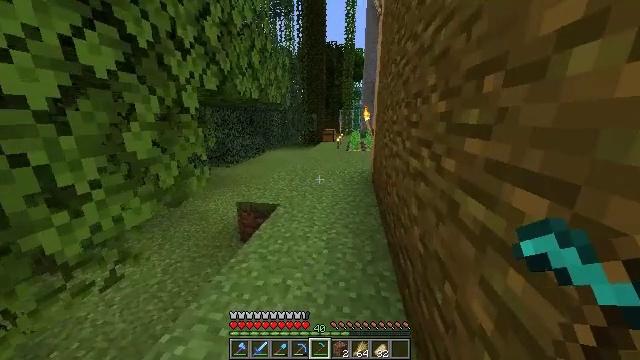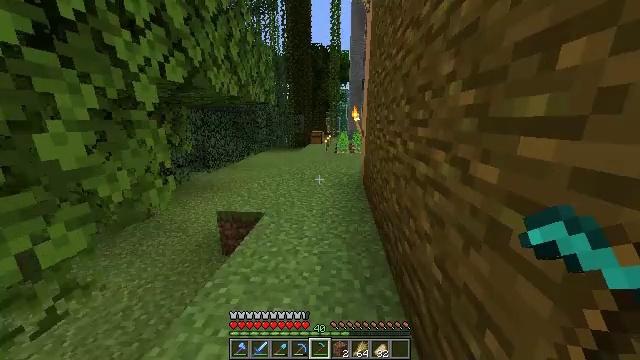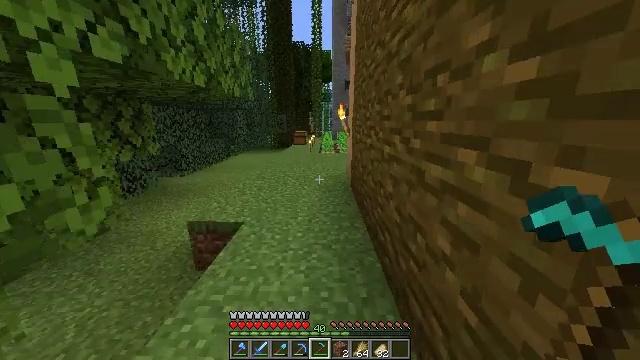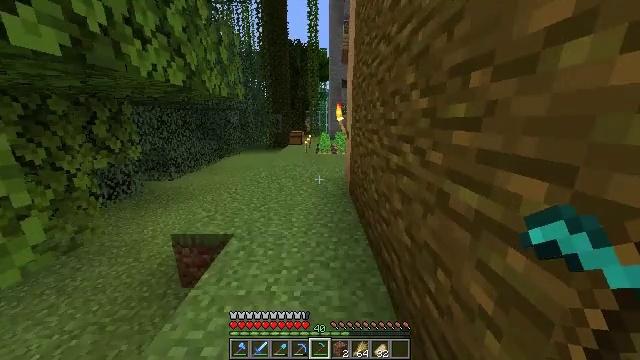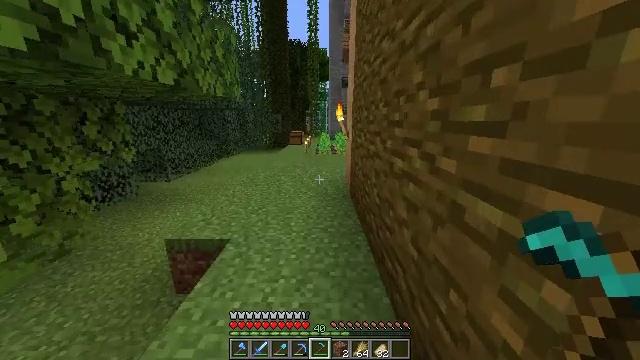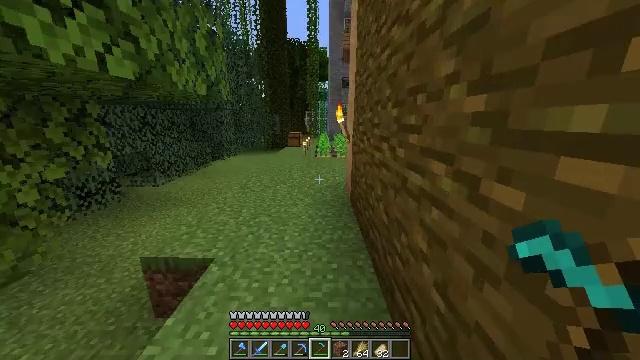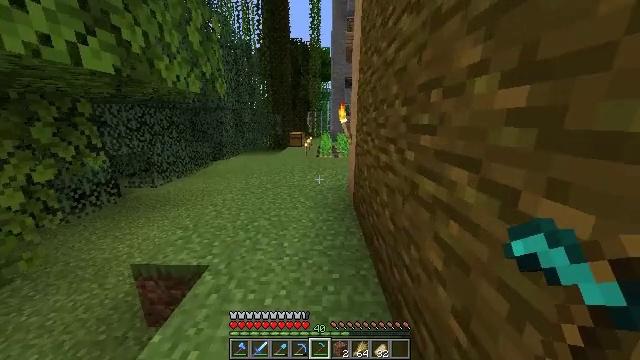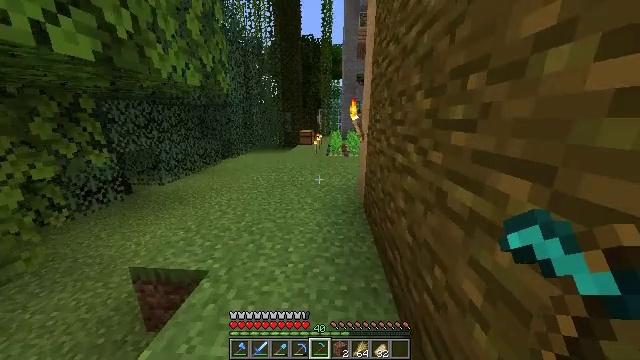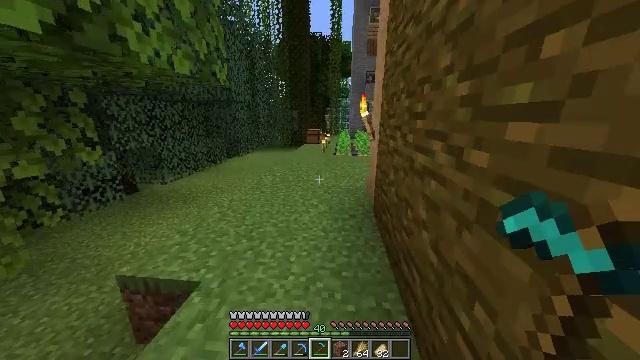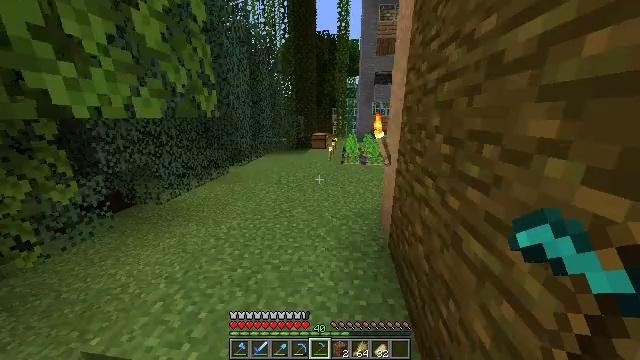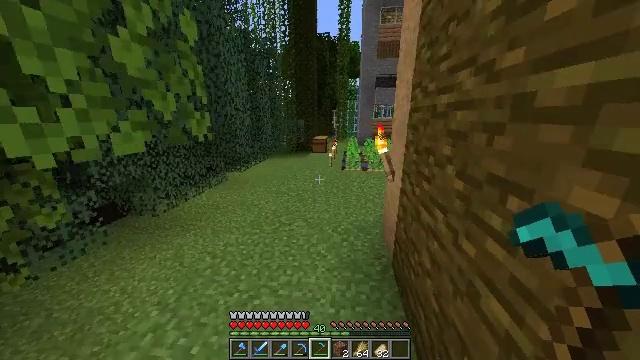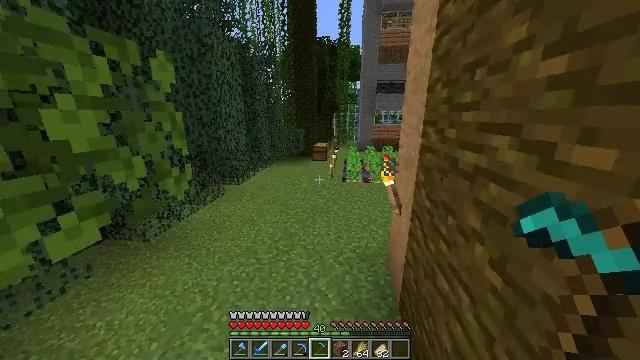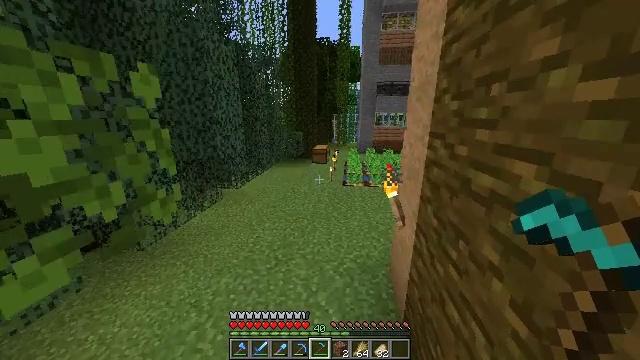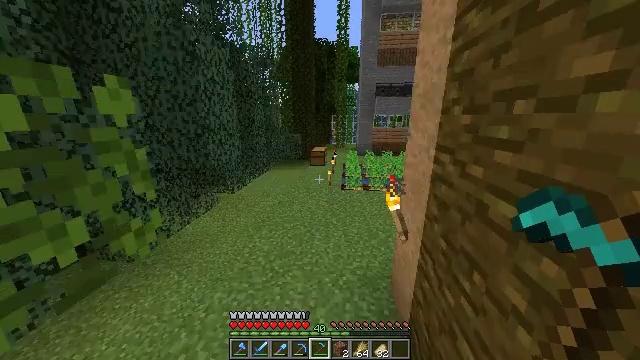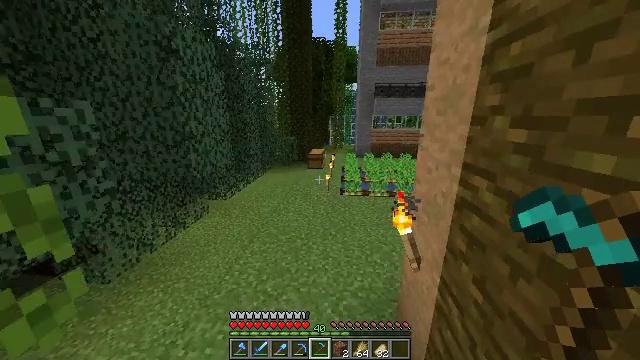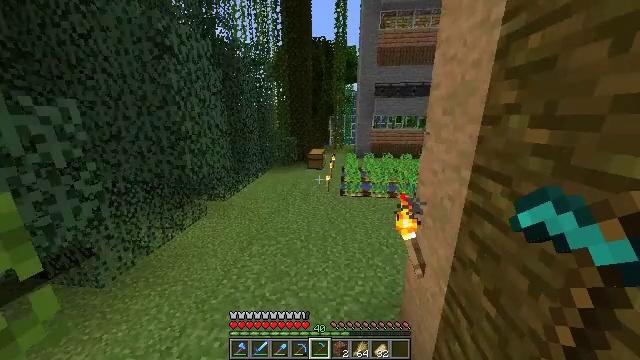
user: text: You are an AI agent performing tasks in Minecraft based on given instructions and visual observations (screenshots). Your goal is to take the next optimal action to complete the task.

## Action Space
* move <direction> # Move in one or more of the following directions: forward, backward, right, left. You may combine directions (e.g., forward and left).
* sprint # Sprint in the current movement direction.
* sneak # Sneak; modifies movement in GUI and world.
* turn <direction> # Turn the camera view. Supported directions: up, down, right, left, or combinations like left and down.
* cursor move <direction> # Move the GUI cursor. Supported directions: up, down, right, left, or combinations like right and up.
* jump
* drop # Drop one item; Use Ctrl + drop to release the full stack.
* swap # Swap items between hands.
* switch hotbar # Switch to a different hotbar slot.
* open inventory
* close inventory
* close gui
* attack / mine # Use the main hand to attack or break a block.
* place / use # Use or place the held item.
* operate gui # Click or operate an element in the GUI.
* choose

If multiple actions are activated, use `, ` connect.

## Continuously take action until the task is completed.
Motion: motion action
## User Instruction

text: Mine the fully grown carrots.
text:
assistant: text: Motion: move forward, sprint, turn right
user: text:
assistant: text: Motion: move forward, sprint, turn right
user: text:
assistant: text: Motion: move forward, sprint
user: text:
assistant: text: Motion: move forward
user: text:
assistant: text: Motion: move forward
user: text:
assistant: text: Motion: move forward
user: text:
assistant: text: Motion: move forward, turn left
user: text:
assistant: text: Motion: move forward, turn left
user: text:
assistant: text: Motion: move forward, turn left, jump
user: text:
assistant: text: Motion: move forward, jump
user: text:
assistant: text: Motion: move forward, jump
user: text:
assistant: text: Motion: move forward, jump
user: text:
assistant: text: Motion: move forward, jump
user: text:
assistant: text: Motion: move forward, jump
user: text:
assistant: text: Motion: move forward, jump
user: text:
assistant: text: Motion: move forward, jump
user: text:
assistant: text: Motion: move forward, jump
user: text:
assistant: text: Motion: move forward, jump
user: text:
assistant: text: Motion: move forward, sprint, jump
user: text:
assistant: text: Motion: move forward, sprint, jump
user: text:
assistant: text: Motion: move forward, sprint, jump
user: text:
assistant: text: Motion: move forward, sprint, jump
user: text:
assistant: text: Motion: move forward, sprint, jump
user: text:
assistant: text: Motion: move forward, jump
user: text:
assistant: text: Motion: move forward, jump
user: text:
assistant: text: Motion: move forward, jump
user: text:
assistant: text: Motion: move forward, jump
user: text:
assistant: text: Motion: move forward
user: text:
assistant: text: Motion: move forward
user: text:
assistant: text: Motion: move forward